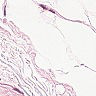
Metastatic tissue present: no